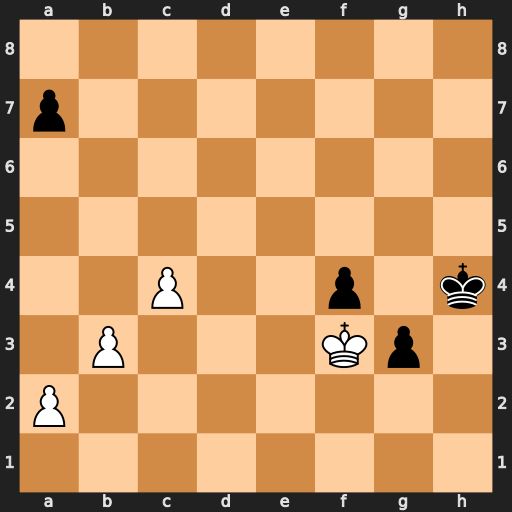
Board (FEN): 8/p7/8/8/2P2p1k/1P3Kp1/P7/8
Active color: w
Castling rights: -
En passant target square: -
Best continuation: c5 g2 Kxg2